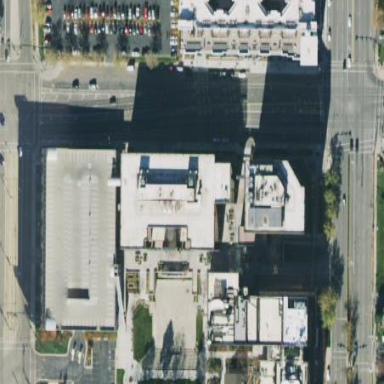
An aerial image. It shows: College building.